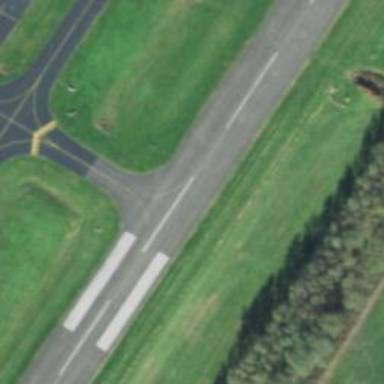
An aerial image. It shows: Image of taxiway at airport.